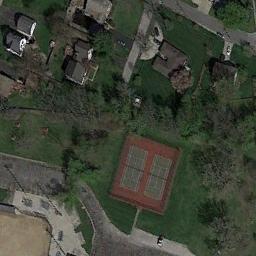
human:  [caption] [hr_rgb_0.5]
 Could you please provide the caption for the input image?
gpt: There are two tennis courts, one of which is twice the size of the other .

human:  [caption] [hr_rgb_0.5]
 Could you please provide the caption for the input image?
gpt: Many buildings of different shapes are beside the tennis courts .

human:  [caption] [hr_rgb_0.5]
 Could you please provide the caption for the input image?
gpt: The tennis court is on the grass next to some buildings and trees .

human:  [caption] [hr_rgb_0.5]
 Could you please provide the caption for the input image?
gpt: The tennis court on the lawn is surrounded by trees, Next to the residential area .

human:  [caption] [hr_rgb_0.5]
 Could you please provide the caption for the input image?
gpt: The tennis courts are on a green meadow with some buildings .